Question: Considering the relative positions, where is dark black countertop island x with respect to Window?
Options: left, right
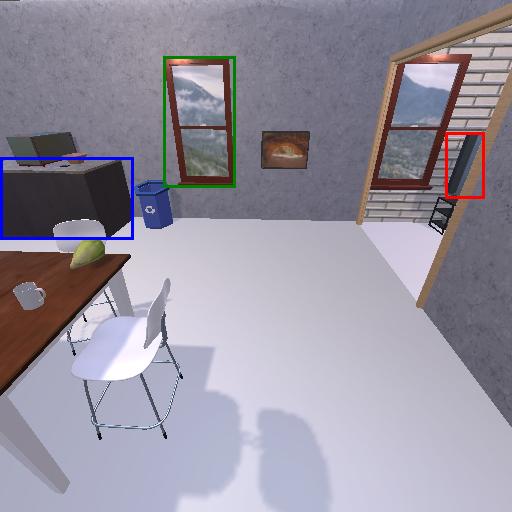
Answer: left